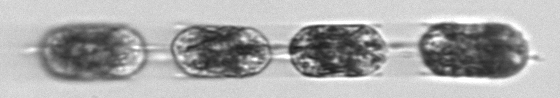
Label: Hemiaulus